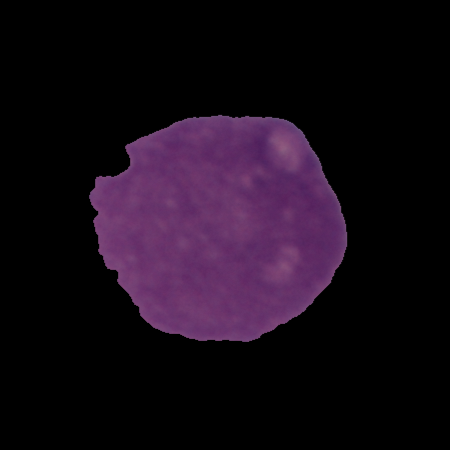
Label: cancer